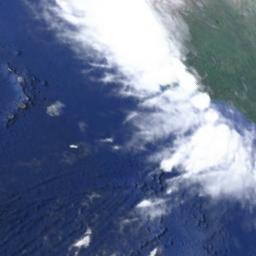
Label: cloud